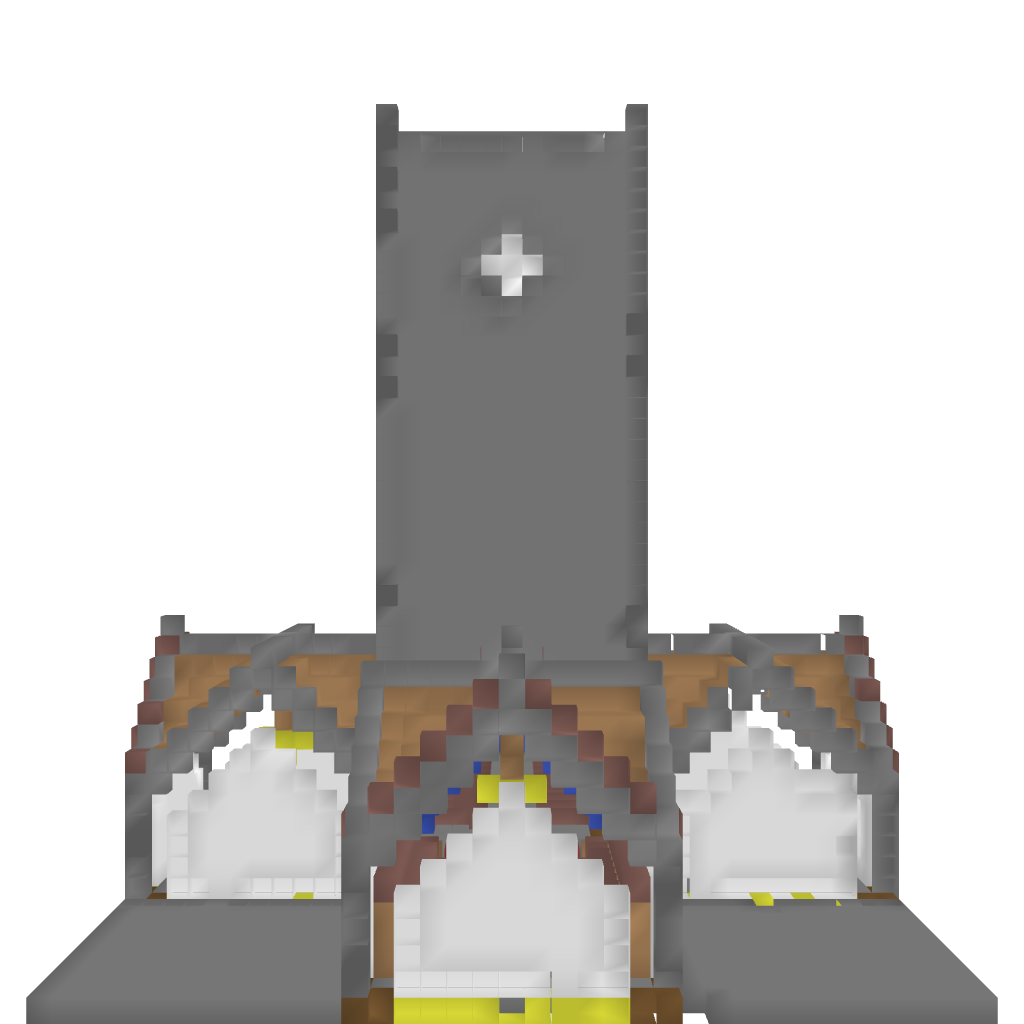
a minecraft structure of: high quality church white walls stone roof and whit glass cross in tower